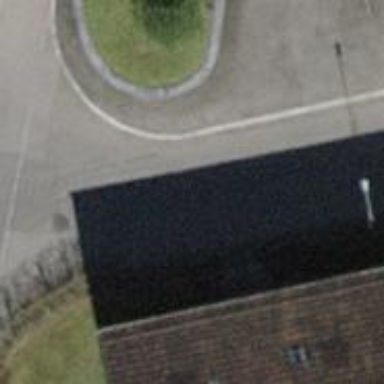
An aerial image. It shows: Asphalt road in residential area.